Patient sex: F
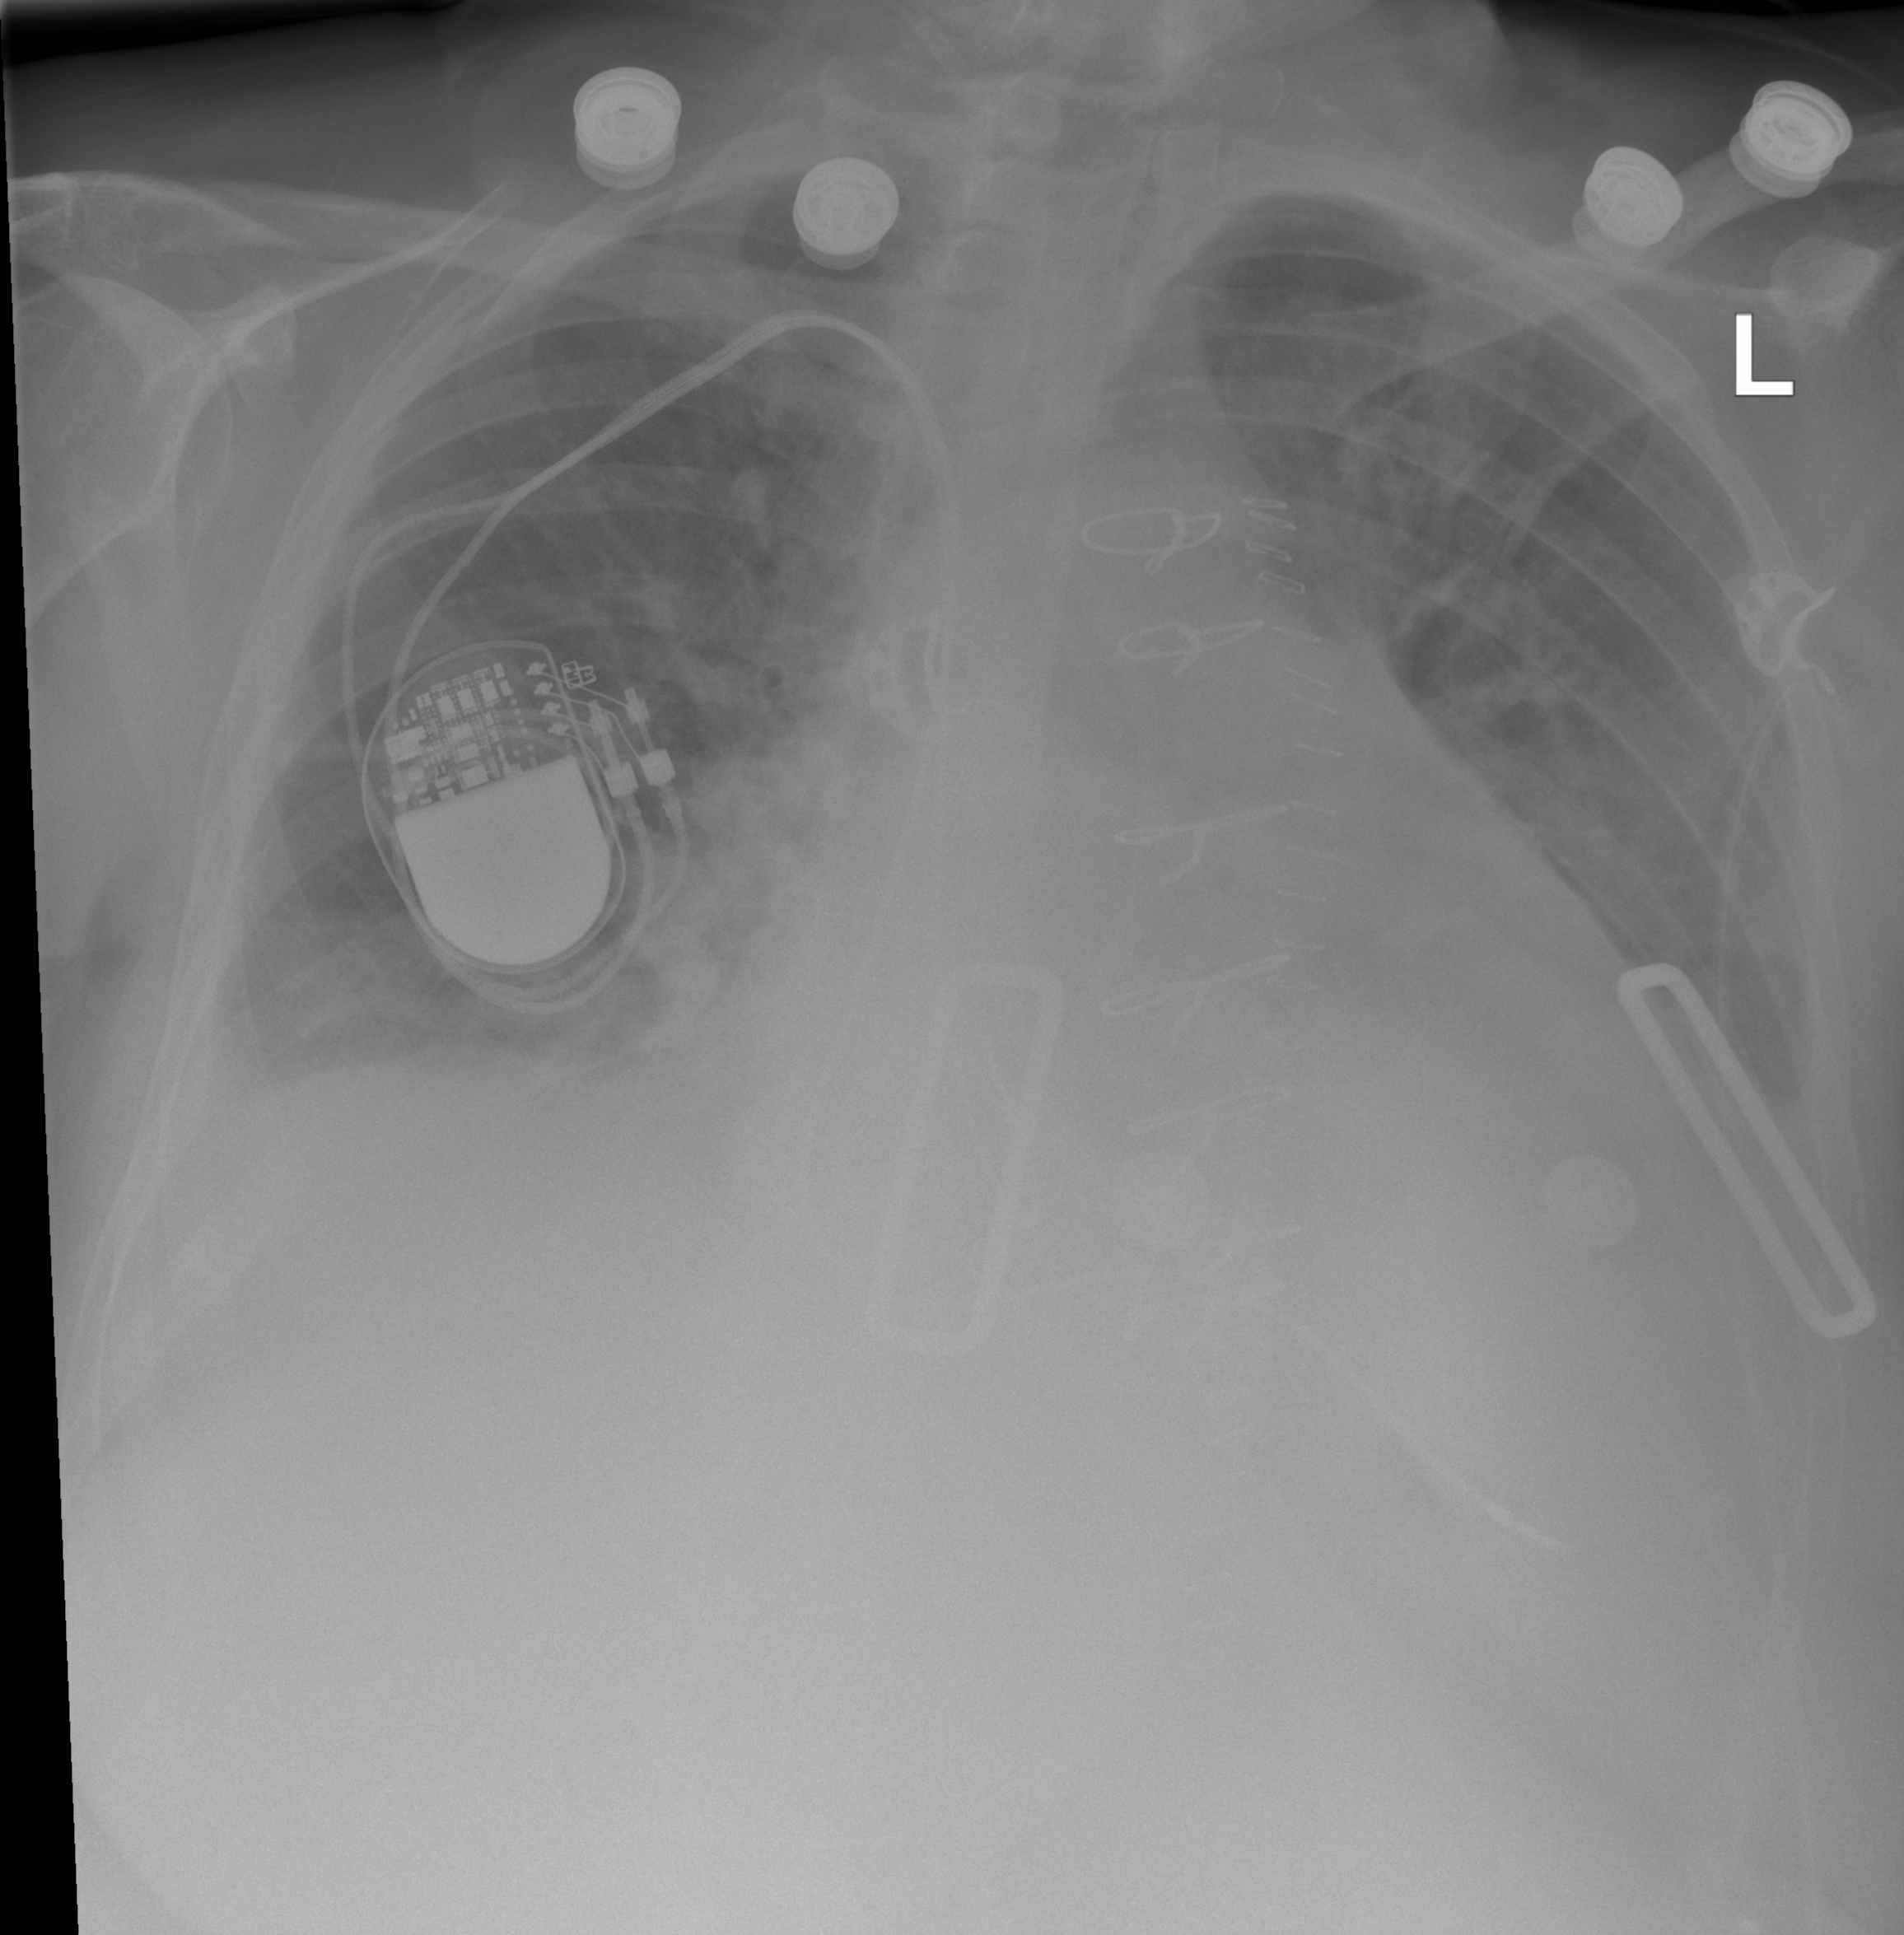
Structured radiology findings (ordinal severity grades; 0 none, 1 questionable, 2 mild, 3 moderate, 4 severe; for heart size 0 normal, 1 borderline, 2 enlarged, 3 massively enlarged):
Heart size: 2
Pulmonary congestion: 1
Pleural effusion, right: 1
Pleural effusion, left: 1
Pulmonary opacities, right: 0
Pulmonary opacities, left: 0
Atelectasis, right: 2
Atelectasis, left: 0